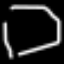
Label: octagon